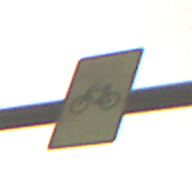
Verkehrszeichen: RadverkehrOhnePfeilsymbol
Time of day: SunriseSunset
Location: Outdoor (RoadRail)
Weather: Clear
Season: NotSpecified
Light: Natural